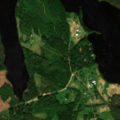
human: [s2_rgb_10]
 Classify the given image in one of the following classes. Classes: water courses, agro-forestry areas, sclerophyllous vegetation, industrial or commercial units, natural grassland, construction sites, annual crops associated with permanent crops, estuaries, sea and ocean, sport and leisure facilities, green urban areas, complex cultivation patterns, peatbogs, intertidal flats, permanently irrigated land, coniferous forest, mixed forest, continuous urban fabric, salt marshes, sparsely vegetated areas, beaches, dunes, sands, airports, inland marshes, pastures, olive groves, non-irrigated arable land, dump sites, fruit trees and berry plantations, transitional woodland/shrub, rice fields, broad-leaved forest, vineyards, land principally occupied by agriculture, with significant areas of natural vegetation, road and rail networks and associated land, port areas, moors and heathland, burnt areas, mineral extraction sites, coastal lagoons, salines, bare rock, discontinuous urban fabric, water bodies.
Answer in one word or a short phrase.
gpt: land principally occupied by agriculture, with significant areas of natural vegetation, broad-leaved forest, coniferous forest, mixed forest, water bodies